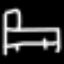
Label: bed